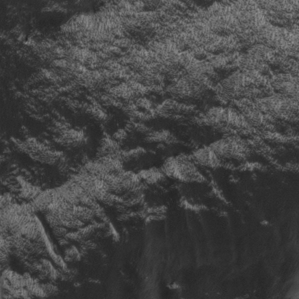
Label: frost